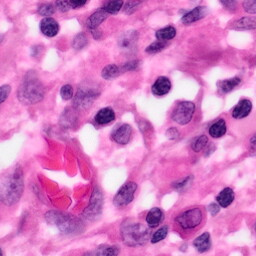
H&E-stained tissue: Pancreatic